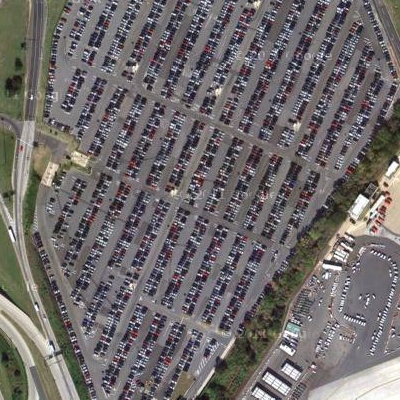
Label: Parking